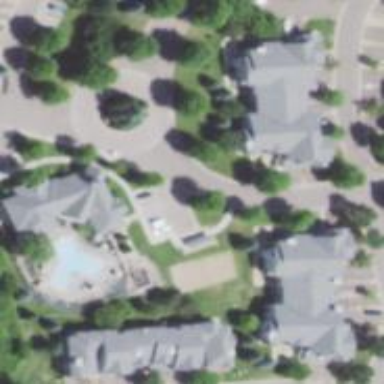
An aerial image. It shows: Residential road with sidewalk on the left.